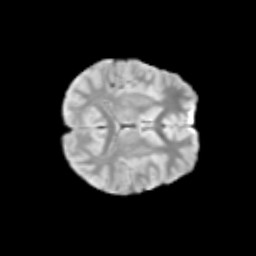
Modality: T2w
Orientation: axial
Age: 11
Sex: female
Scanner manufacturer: siemens
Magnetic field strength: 3 T
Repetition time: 3.8 s
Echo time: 0.07 s